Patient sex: M
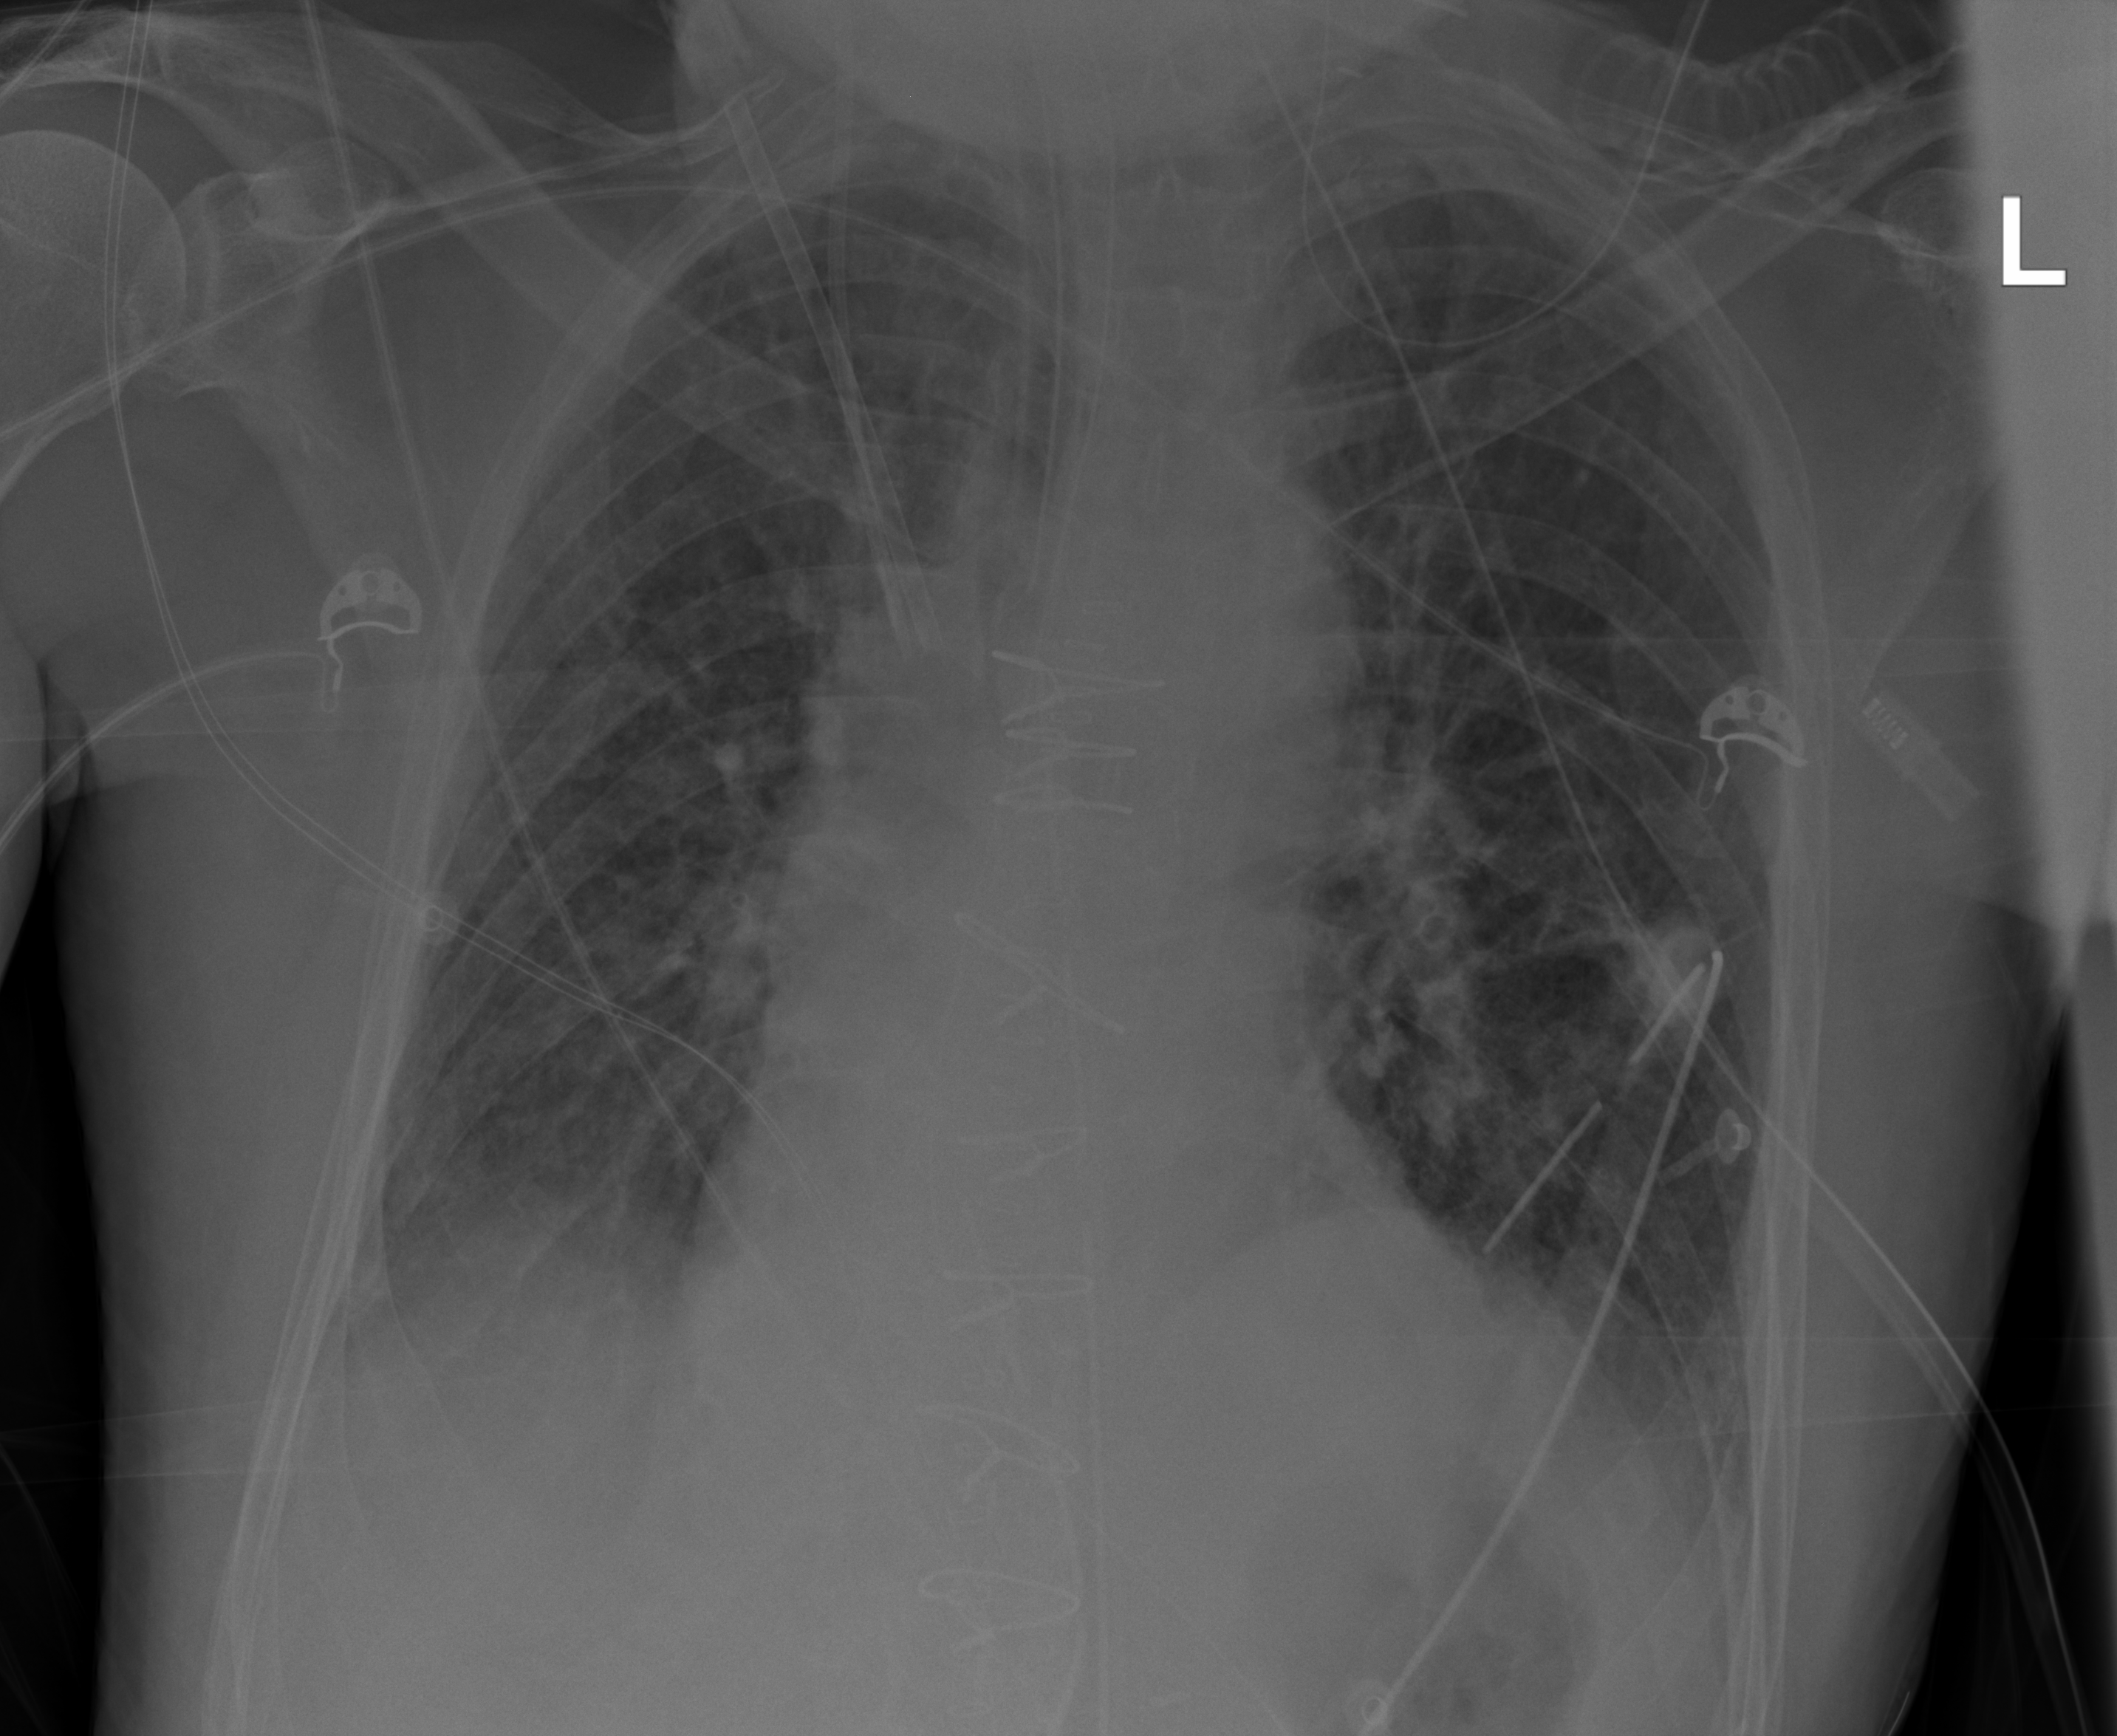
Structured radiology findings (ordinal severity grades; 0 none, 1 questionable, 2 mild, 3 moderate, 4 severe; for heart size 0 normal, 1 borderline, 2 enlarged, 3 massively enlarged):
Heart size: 0
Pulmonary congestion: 1
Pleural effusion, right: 2
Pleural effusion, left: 2
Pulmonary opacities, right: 0
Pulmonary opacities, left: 0
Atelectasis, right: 2
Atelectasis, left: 2